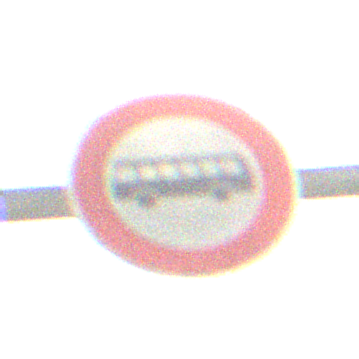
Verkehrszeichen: VerbotKraftomnibusse
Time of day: Night
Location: Outdoor (Nature)
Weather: Clear
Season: NotSpecified
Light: Natural